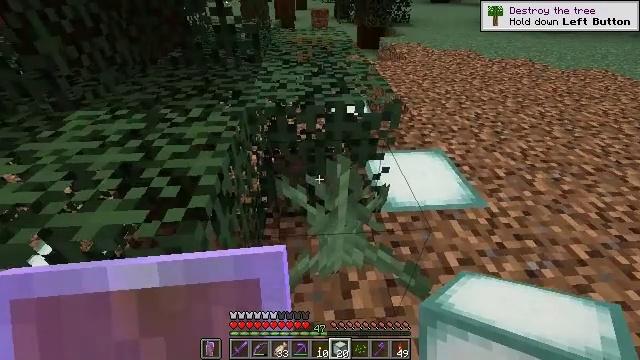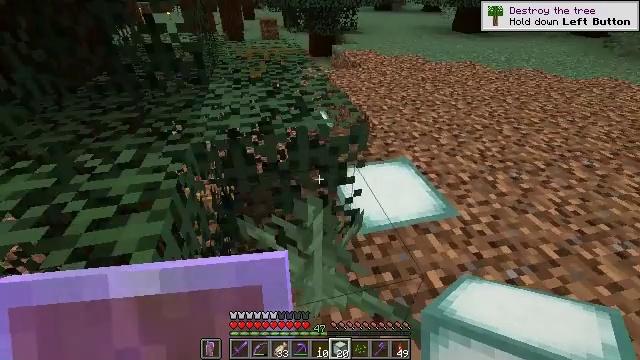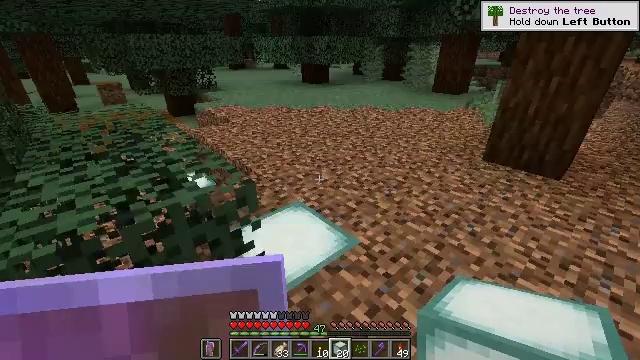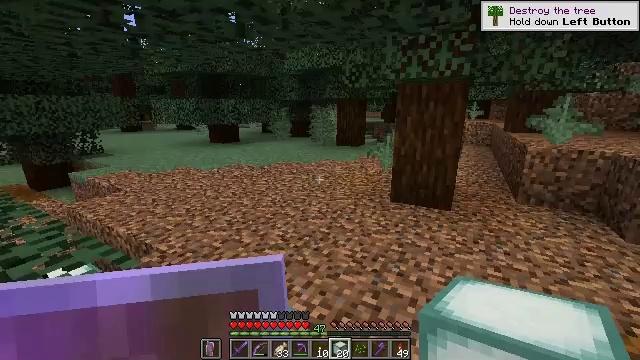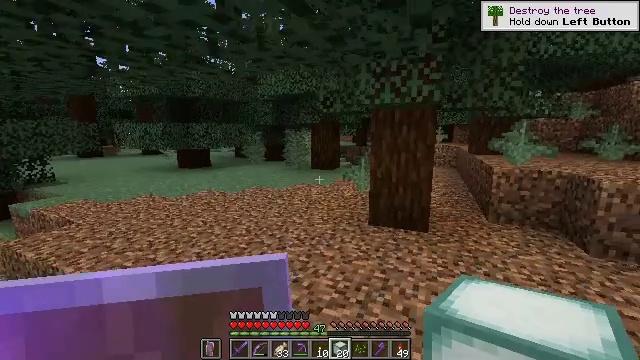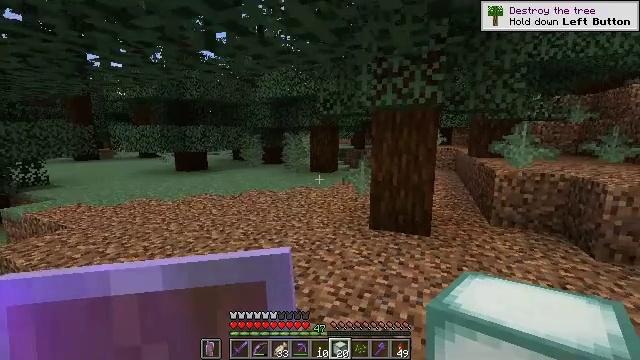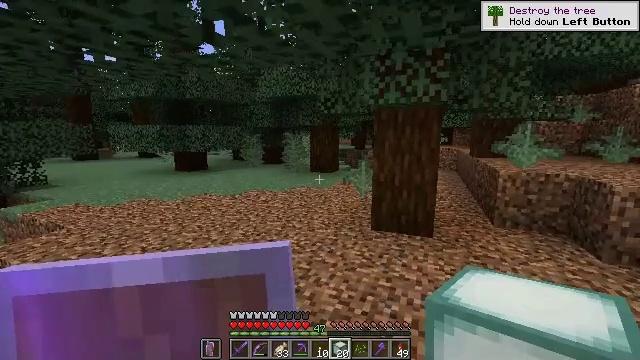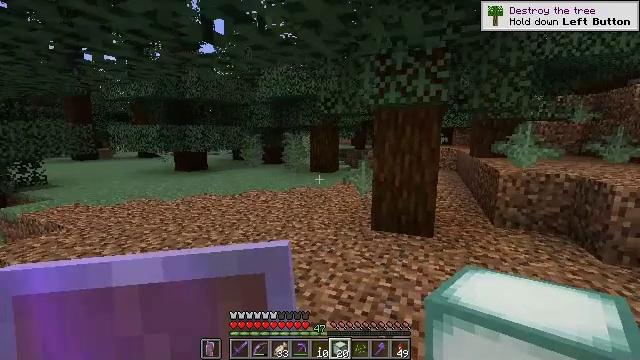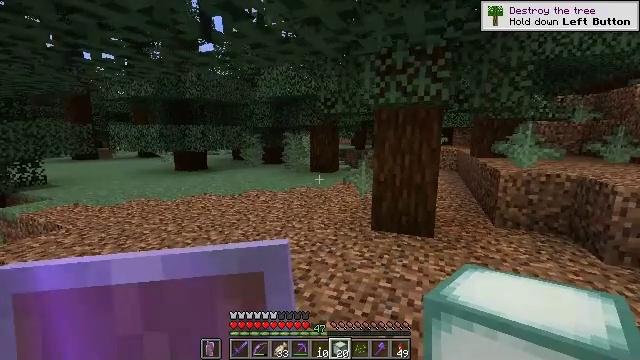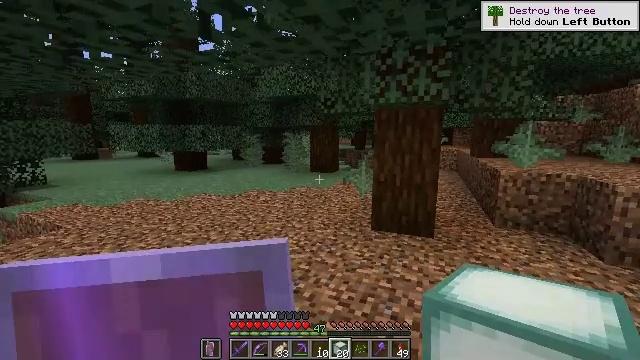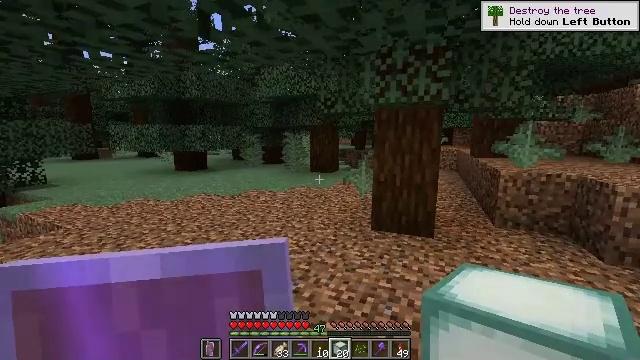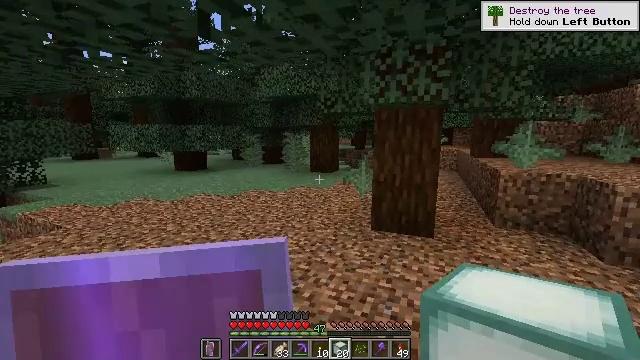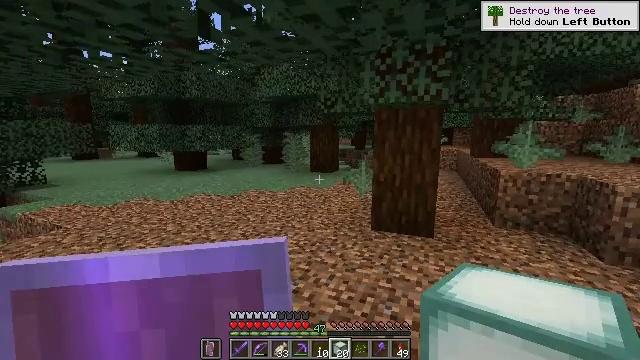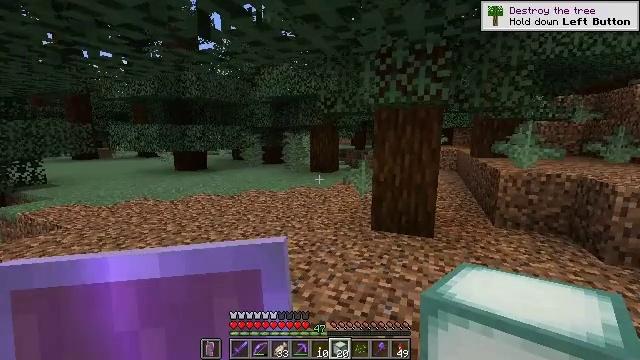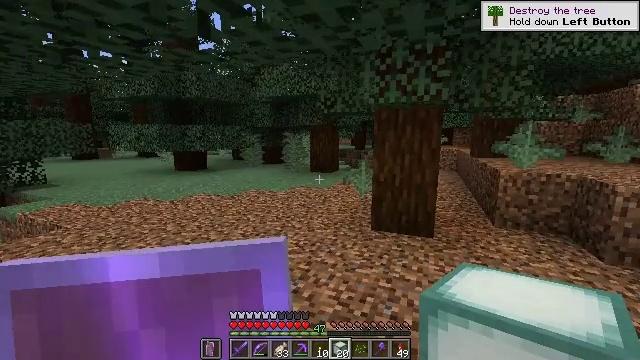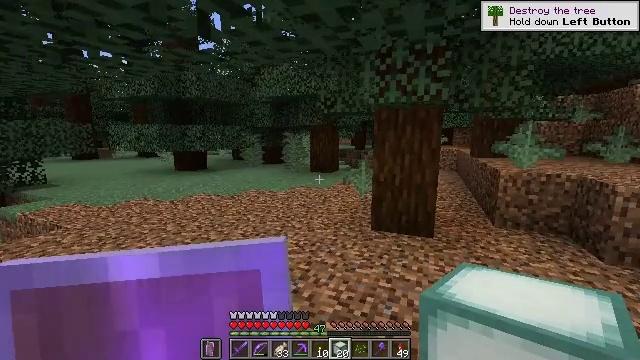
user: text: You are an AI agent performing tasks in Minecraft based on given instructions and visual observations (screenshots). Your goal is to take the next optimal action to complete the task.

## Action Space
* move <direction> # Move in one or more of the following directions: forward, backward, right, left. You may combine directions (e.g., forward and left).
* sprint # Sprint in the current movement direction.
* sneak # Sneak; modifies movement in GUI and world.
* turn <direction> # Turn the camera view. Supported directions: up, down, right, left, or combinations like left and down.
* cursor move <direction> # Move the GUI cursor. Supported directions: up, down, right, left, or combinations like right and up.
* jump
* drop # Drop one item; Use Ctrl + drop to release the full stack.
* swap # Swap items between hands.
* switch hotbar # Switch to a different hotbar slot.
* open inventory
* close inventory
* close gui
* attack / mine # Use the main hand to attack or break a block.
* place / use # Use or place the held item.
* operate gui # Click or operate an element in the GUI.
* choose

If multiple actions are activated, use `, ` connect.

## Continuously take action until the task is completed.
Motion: motion action
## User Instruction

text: Collect coarse dirt blocks.
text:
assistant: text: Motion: move forward, turn right and up
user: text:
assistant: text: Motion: move forward, turn right and up
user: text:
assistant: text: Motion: move forward, turn right and up
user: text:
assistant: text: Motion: turn right and up
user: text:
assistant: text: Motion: no_op
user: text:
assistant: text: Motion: no_op
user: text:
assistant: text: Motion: no_op
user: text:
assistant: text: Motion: no_op
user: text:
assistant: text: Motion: no_op
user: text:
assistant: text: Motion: no_op
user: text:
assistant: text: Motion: no_op
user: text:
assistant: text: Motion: no_op
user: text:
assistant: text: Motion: no_op
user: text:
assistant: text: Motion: no_op
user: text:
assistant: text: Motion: no_op
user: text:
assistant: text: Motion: turn left and down
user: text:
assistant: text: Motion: turn left and down
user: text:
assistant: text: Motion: move right, turn left and down
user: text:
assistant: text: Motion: move right, turn left and down
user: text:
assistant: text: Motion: move right, turn left and down
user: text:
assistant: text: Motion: move right, turn left and down
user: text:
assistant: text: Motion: move right, turn left and down
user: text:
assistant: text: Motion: move right
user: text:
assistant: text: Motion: move right
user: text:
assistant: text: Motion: no_op
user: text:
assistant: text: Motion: no_op
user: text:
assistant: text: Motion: turn right and down
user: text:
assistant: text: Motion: turn right and down
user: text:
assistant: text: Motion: turn right and down
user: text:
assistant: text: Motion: no_op